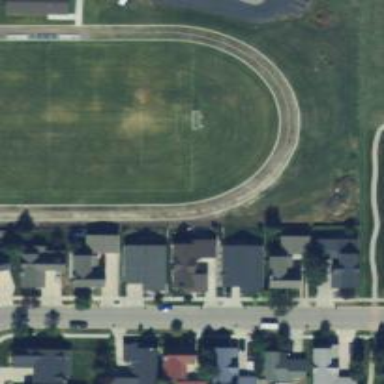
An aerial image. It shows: Track in leisure land.